Question: Below is a sample response from JMeter tool.
'''
<input name="requestId" type="hidden" value="-<PHONE>"/>
'''
I try the following XPath '//input[@name='requestId']', but it doesn't work, I would like to take only the numeric value -<PHONE>

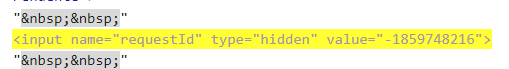
Answer: You need to get the value attribute using '/@value'
'''
//input[@name='requestId']/@value
'''
Prefer using newer/improved <URL> over XPath Extractor